Field crop: maize
Growth stage: 1
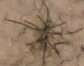
Species: lolium